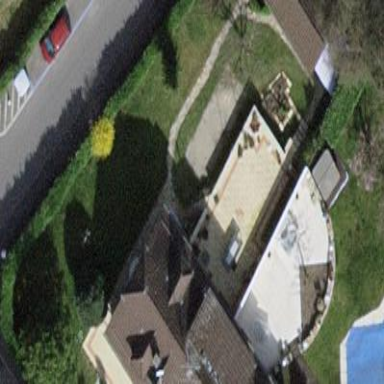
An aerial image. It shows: Garden enclosed by fence.